Field crop: maize
Growth stage: 2
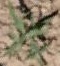
Species: atriplex